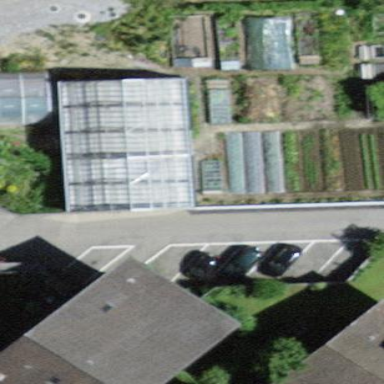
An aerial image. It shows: Greenhouse.